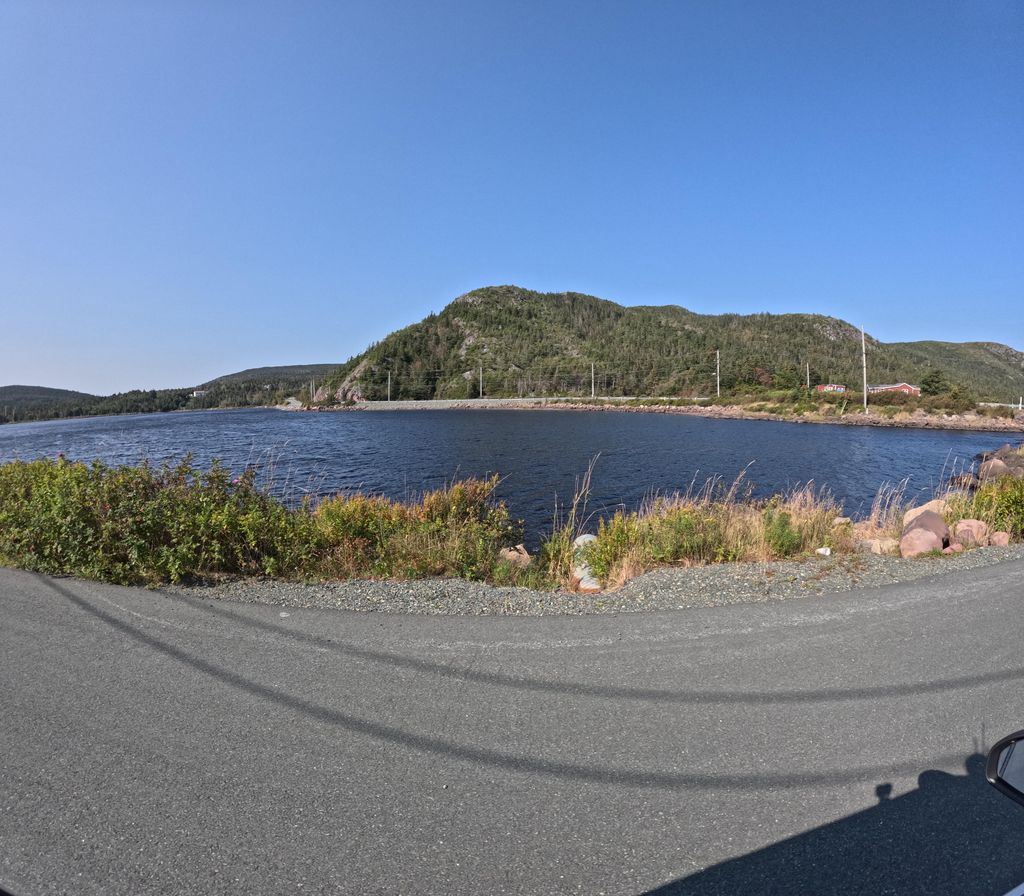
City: st_johns